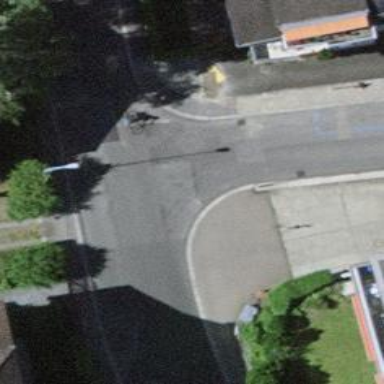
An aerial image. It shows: Kerb serving as barrier.